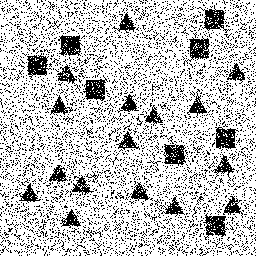
Squares: 8
Triangles: 16
Stars: 0
Total shapes: 24